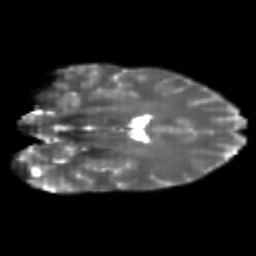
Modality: T2w
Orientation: coronal
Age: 24
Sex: female
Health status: healthy
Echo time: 0.074 s